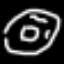
Label: donut